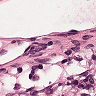
Metastatic tissue present: no